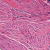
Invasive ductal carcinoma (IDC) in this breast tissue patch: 0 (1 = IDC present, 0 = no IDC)